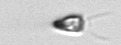
Label: Pyramimonas